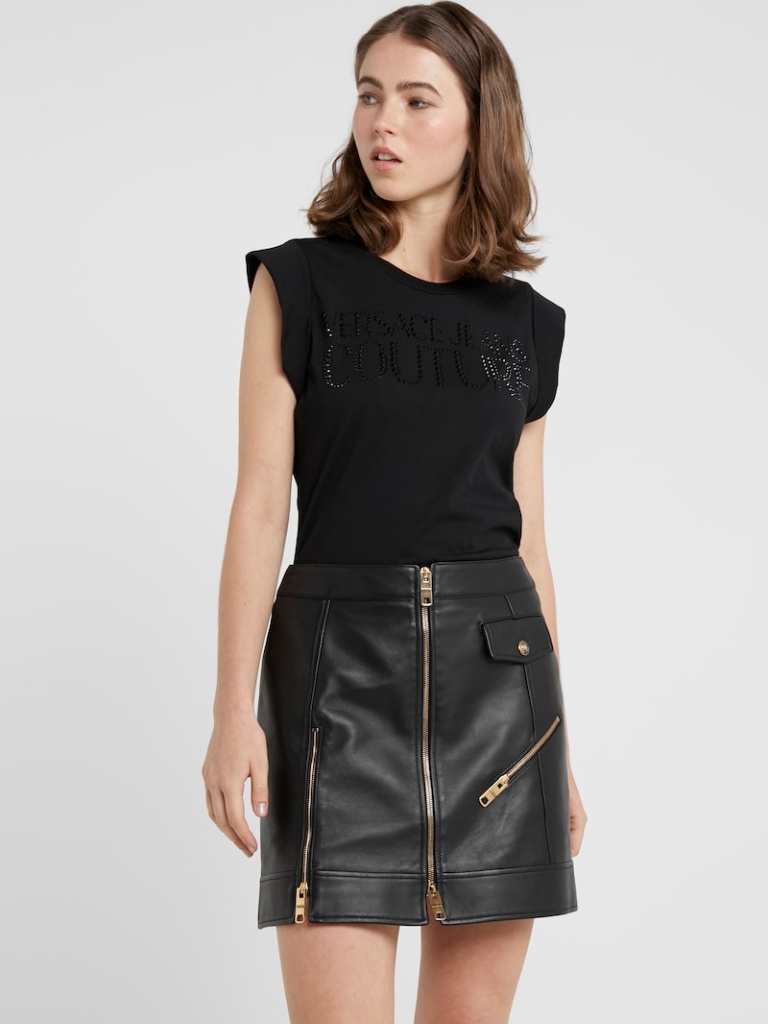
cotton tight sleeveless hip length Fully Tucked in crew t-shirt